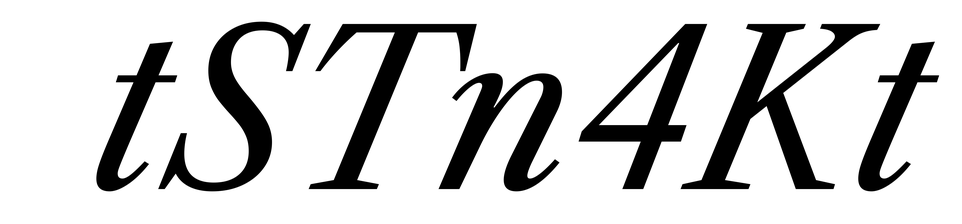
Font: LibreCaslonText-Italic_Italic